Aerial crown-view tile of a tropical tree (Barro Colorado Island, Panama), acquired 20250124:
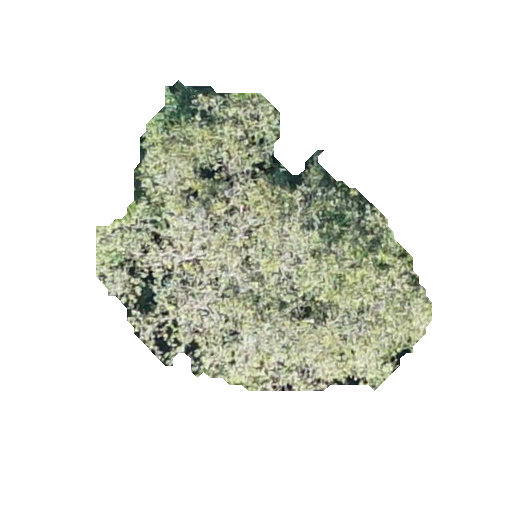
Species: Apeiba membranacea
GBIF accepted scientific name: Apeiba membranacea
Crown area: 100.961 m²